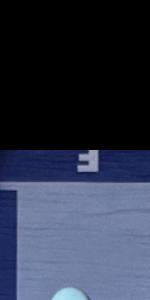
Label: Empty